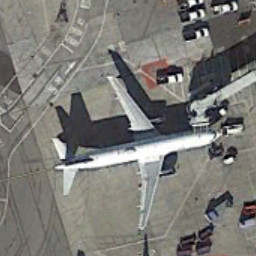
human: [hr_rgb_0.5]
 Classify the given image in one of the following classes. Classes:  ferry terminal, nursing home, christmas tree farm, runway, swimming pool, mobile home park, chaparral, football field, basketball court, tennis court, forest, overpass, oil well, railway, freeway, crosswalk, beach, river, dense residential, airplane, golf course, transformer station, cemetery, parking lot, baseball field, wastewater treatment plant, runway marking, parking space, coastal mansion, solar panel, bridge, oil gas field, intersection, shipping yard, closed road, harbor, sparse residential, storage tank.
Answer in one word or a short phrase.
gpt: airplane